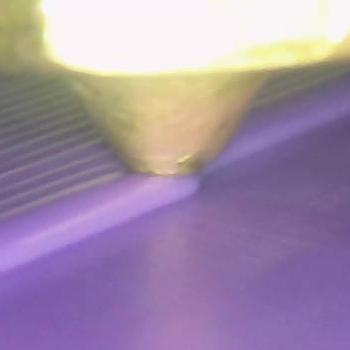
Flow rate: 235%